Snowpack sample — Loveland Pass, Silver Plume, Colorado, USA (12/14/25, 10:50 AM MST)
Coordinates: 39.664, -105.882
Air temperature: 36 °F
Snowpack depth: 67 cm
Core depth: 10 cm
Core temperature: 50 °F
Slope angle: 6°, slope face: 326°
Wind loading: low
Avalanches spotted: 0
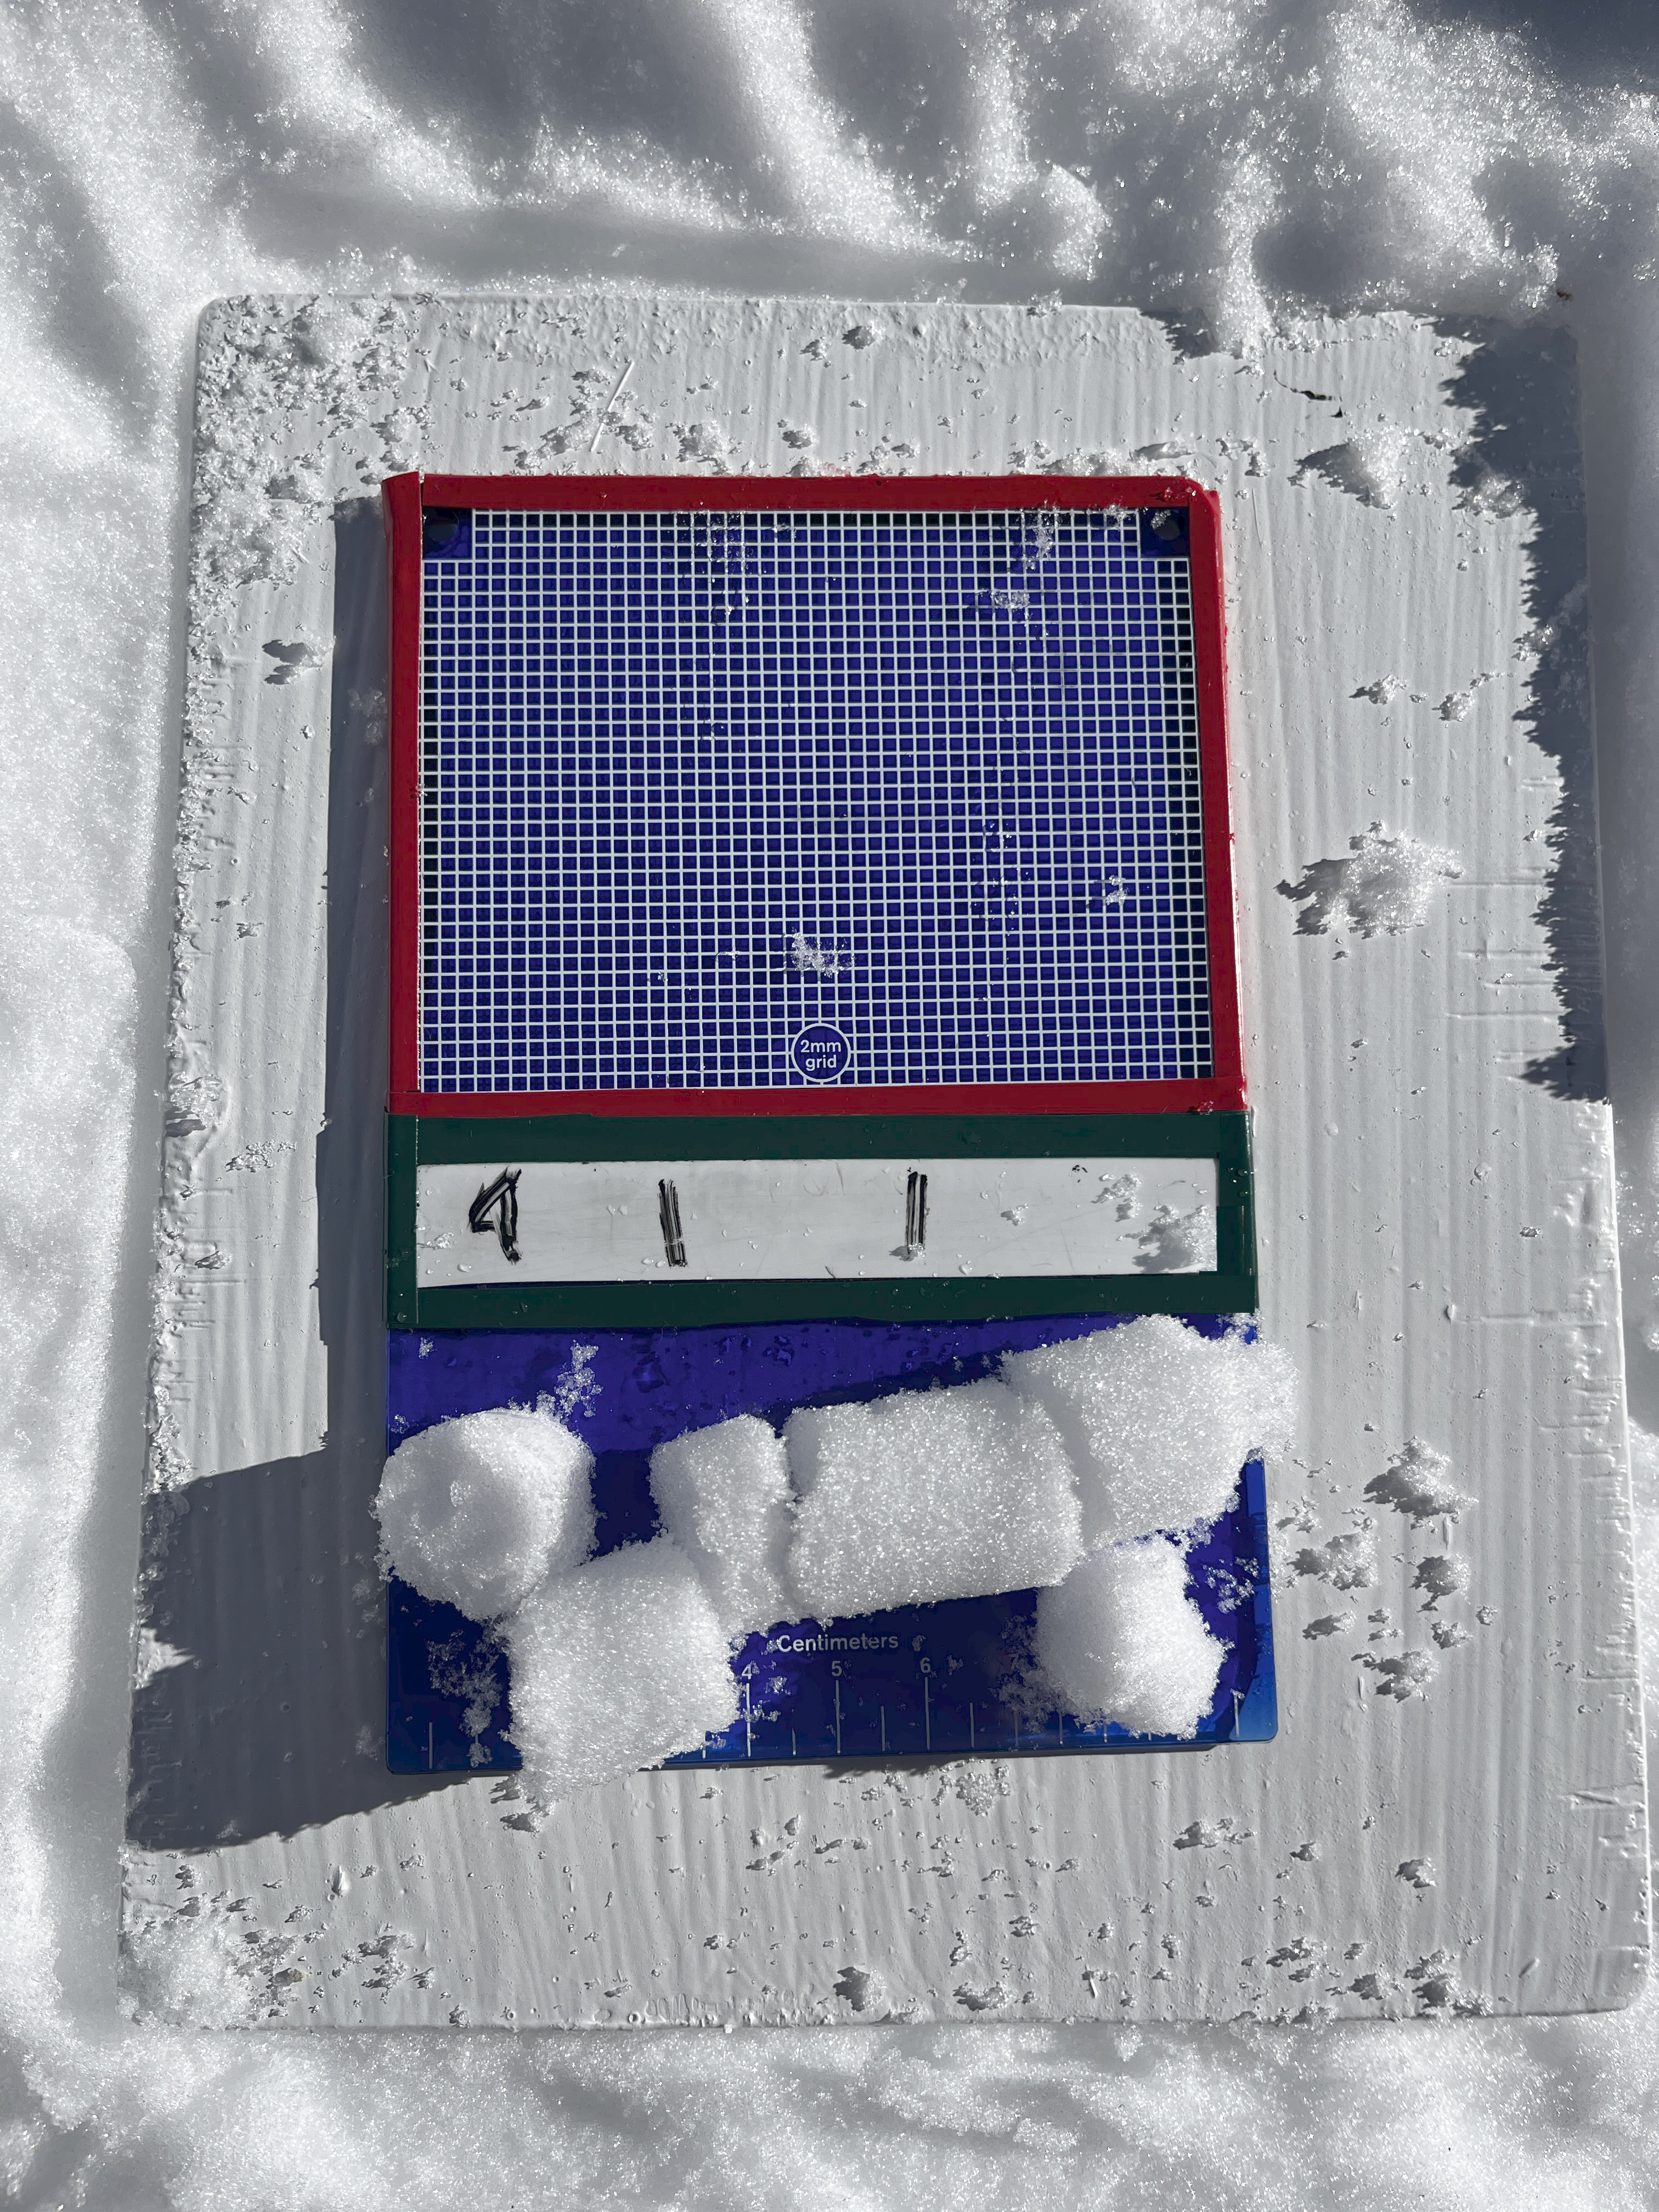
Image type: crystal_card
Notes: No avalanches spotted, very late start to the season with minimal snowpack